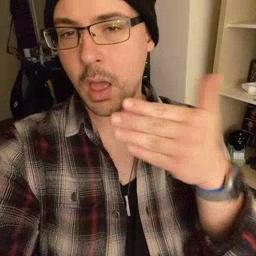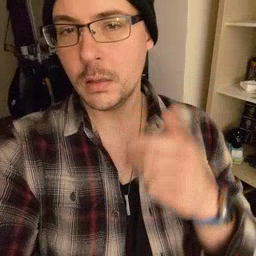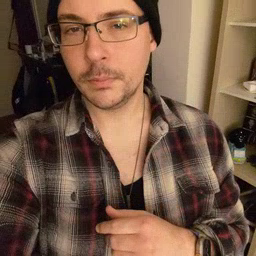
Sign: flag